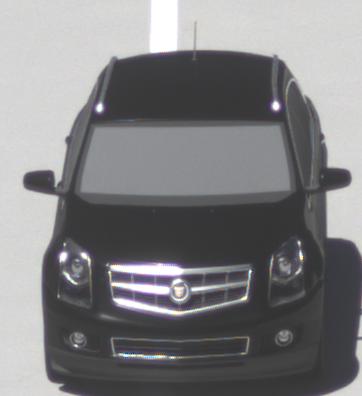
Make: Cadillac
Model: SRX 3.0 V6
Detailed model: SRX (II)
Model produced from: 2010/12
Model produced until: 2012/01
Doors: 5
Color: black
Road condition: wet road
Daytime: midday
Contrast: high contrast